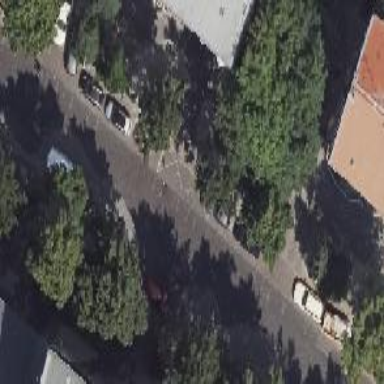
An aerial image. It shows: Street-side parking with sett surface.